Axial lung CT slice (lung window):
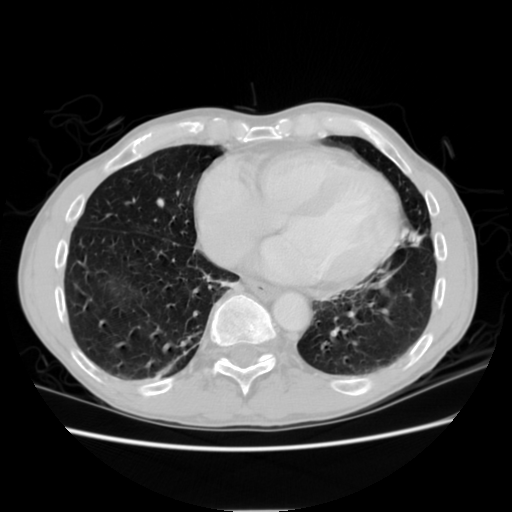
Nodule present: no